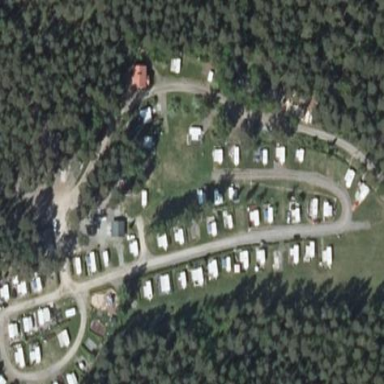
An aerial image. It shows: Campsite with sanitary dump station available.